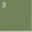
Piece: xx